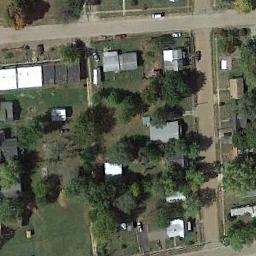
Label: medium_residential